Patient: sex M, age 47
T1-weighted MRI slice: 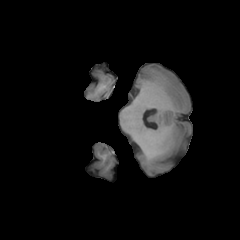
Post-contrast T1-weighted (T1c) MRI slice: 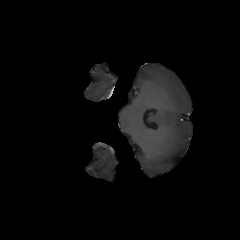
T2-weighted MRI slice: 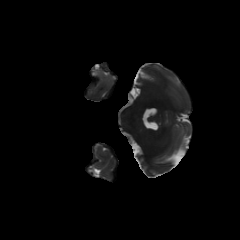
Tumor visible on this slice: no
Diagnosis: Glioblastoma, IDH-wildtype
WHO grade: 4